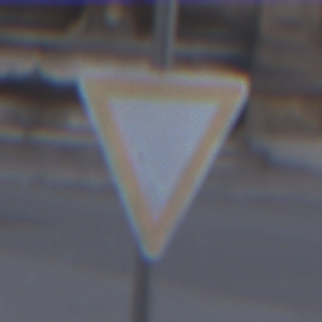
Verkehrszeichen: VorfahrtGewaehren
Umgebung: Outdoor, Urban
Tageszeit: SunriseSunset
Wetter: PartlyCloudy
Licht: Natural
Jahreszeit: NotSpecified
Kontrast: LowContrast